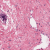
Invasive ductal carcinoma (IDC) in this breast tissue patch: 0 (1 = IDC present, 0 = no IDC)